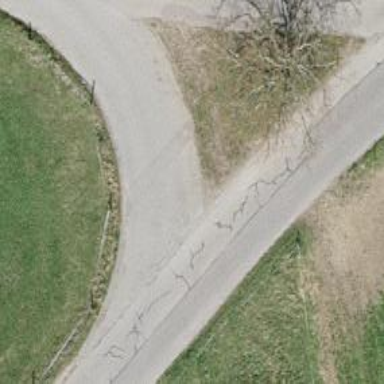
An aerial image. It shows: Unclassified road.